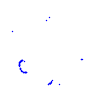
Particle: kaon